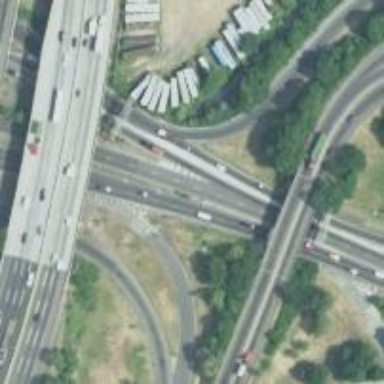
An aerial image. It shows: This image shows trunk highway that functions as expressway.